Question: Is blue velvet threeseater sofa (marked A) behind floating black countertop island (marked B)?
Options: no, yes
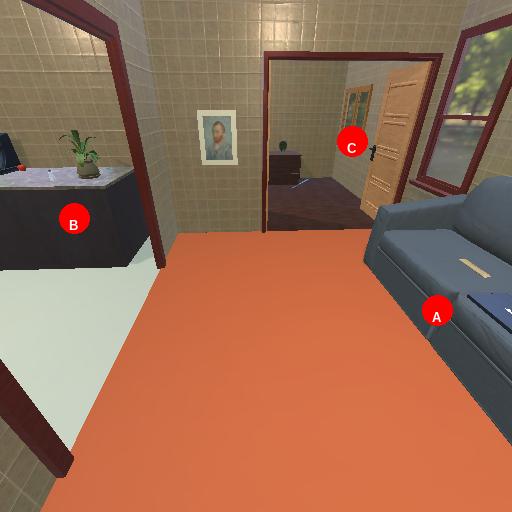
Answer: no